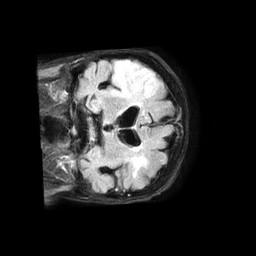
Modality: FLAIR
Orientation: coronal
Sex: female
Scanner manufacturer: philips
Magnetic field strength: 1.5 T
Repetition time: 6 s
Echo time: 0.1031 s